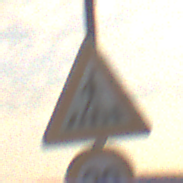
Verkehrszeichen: FussgaengerueberwegLinks
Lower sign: Geschwindigkeit20
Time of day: SunriseSunset
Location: Outdoor (Nature)
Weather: PartlyCloudy
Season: NotSpecified
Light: Natural